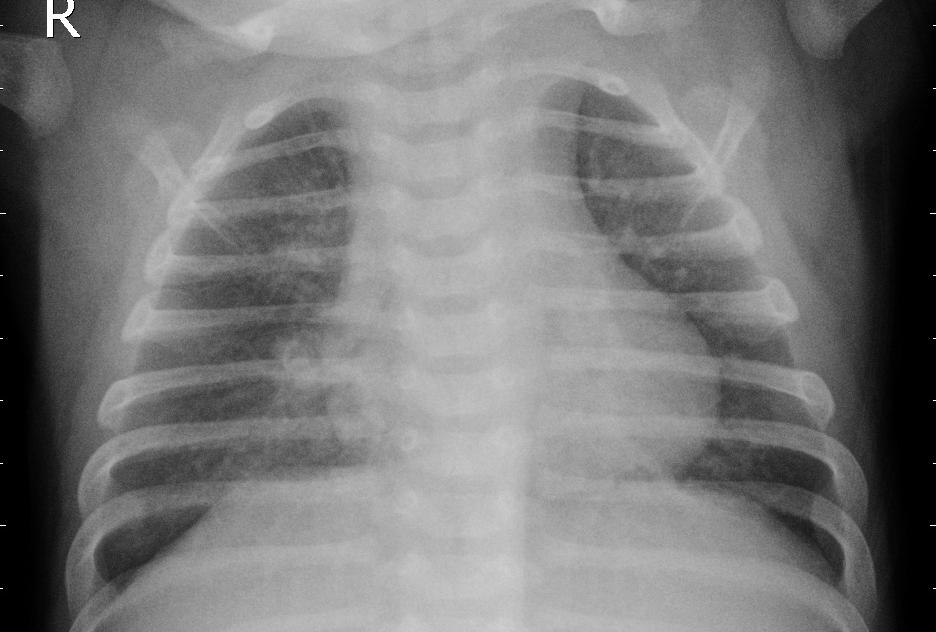
Diagnosis: PNEUMONIA